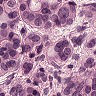
Metastatic tissue present: yes